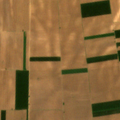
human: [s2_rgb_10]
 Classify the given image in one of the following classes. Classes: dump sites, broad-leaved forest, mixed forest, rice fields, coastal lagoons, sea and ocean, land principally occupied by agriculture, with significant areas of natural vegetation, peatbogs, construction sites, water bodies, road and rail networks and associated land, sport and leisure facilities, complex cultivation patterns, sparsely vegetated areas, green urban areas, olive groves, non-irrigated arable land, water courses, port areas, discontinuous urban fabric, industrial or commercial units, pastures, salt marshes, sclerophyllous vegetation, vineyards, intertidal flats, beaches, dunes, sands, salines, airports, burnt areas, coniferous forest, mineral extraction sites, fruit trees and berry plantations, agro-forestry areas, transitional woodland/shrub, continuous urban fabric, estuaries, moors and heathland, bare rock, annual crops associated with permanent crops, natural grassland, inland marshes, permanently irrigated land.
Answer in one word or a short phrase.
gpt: non-irrigated arable land